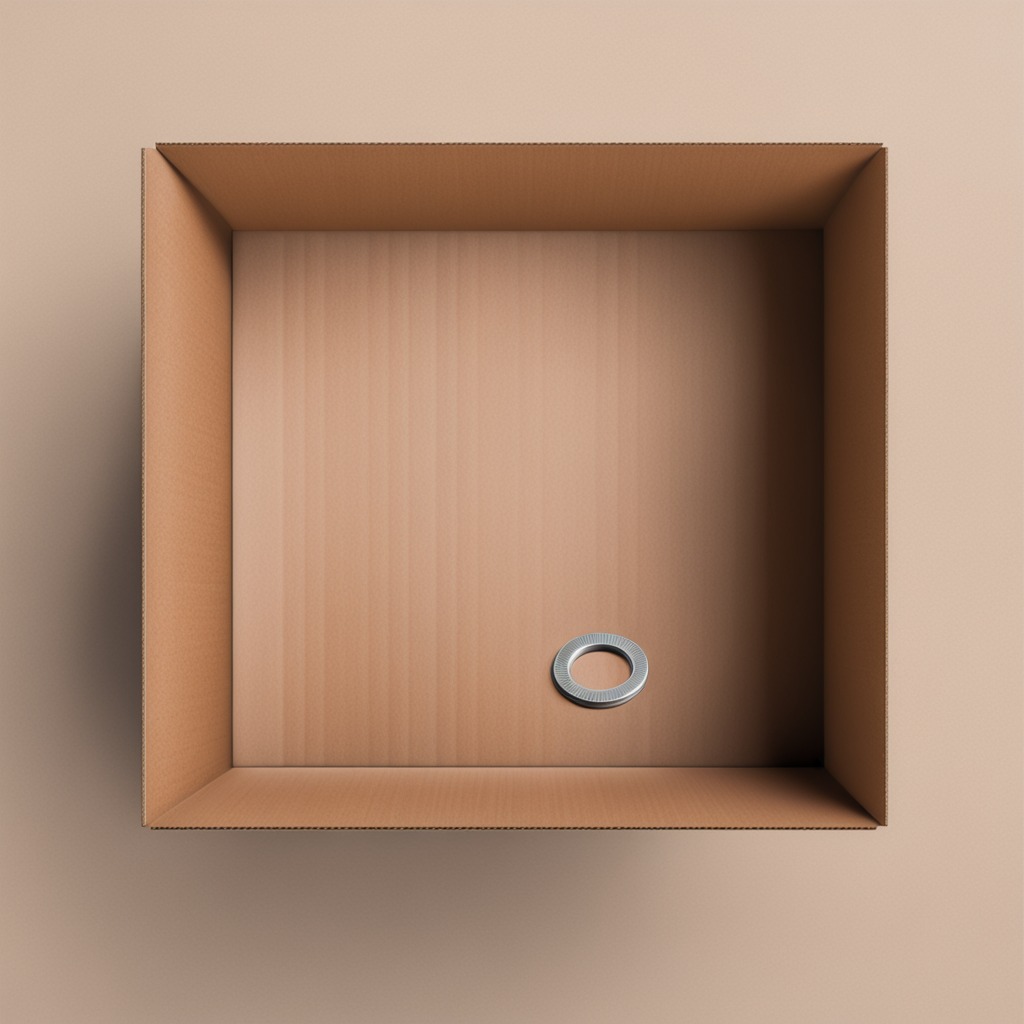
A flat metal washer lying on a clean dry cardboard box surface in an outdoor workshop during daytime bright natural light soft shadows slightly creased but